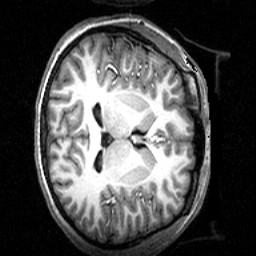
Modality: T1w
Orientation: axial
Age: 24
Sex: female